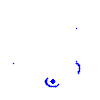
Particle: pion